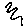
Label: zigzag